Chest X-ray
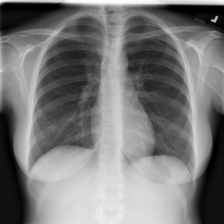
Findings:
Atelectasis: negative
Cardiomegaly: negative
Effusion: negative
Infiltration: negative
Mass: negative
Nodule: negative
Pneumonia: negative
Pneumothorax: negative
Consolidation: negative
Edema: negative
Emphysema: negative
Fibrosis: negative
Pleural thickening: negative
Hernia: negative